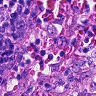
Metastatic tissue present: no